Field crop: maize
Growth stage: 2
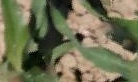
Species: maize